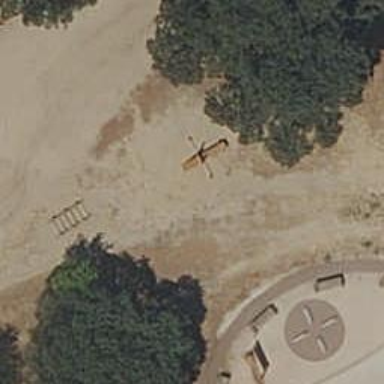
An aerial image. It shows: Fitness station in leisure land area.